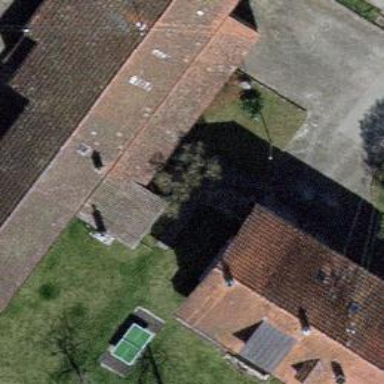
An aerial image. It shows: View of roof of building.